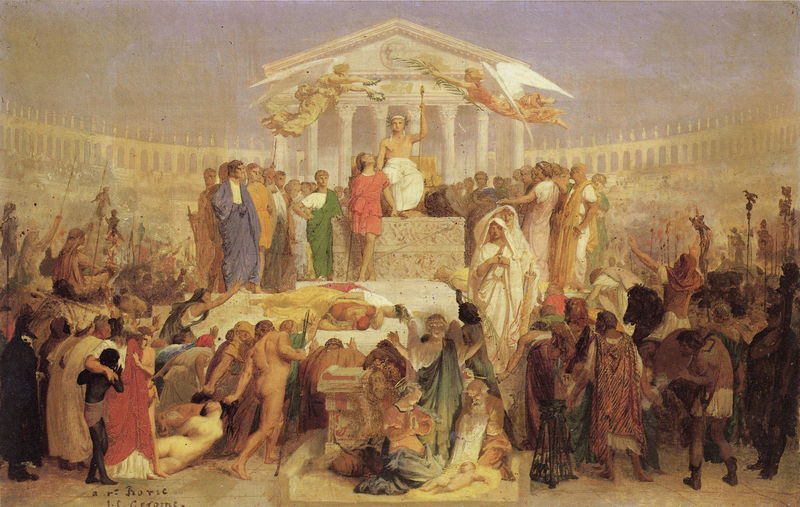
Titel: Le siècle d'Auguste, Das Zeitalter des Augustus
Künstler: Jean Léon Gérôme
Standort: Malibu (California)
Institution: J. Paul Getty Museum
Schlagwörter: akt, blau, flügel, gemälde, gott, held, himmel, körper, mann, nackt, umhang, weiß, aquarell, frauen, gelb, grün, menschen, sitzen, frau, kleid, licht, männer, pastell, schwarz, säulen, zeichnung, gebäude, rot, schleier, tiere, tuch, zaun, leute, malerei, masse, menge, versammlung, alt, gericht, jung, architektur, mord, stehen, signatur, erde, ferne, gitter, gewänder, kind, klassizismus, theater, fliegen, pferd, reiter, engel, schrift, liegen, italien, rede, treppe, kaiser, lanze, thron, podest, tor, arena, antike, greis, waffen, tote, menschenmasse, herrscher, kranz, lorbeerkranz, mythologie, menschenmenge, sieg, altar, rom, dreiecksgiebel, portal, römer, triumph, stäbe, schwarzer, beute, christus, jesus, antik, elend, götter, zeus, gefangene, toga, erhoben, griechenland, predigt, gemenge, huldigung, lanzen, mohr, tempel, heilige, opfer, speer, speere, maria, anbetung, klassik, tunika, sklaven, lenden, schatz, josef, geburt, standarte, akropolis, klassizistisch, säulengang, ehrung, spqr, bekrönung, augustus, caesar, chrustus, heilige familie, inthronisation, jesuskind, nationen, pontius pilatus, posaunenengel, reppen, stufent, temldelfrint, völker, zusammenkommen, kolosseum, triumpf, trubel, ruhm, konsul, versmmlung, hell#